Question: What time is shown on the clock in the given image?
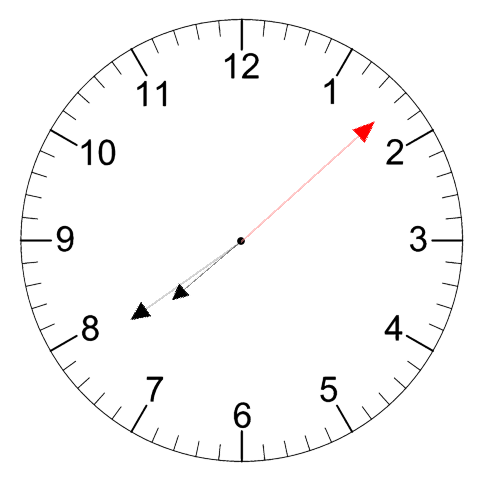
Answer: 07:39:08